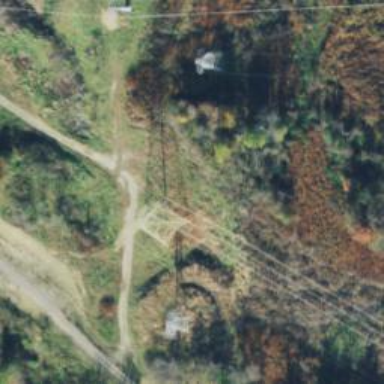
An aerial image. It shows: Lattice structure tower.